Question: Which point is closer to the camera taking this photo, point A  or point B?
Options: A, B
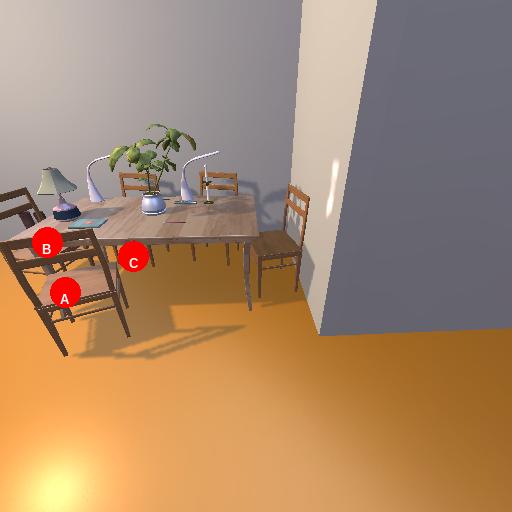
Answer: A